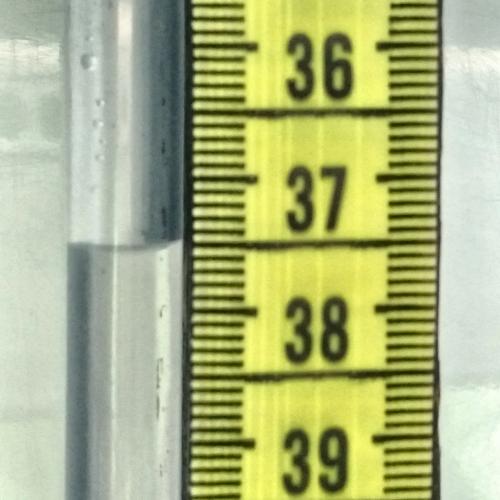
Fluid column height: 37.5 cm